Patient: sex F, age 76
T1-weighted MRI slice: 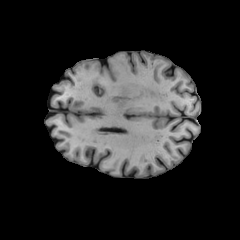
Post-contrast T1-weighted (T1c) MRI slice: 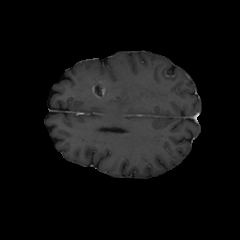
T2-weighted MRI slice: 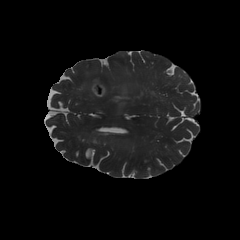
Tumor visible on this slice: yes
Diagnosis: Glioblastoma, IDH-wildtype
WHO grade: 4